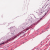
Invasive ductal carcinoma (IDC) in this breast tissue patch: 0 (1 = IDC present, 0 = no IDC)